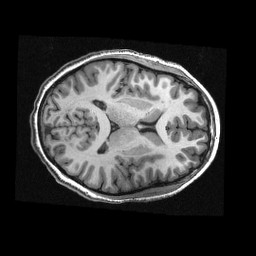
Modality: T1w
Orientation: axial
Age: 12
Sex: male
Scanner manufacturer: siemens
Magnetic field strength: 3 T
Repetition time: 2.3 s
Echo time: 0.00336 s